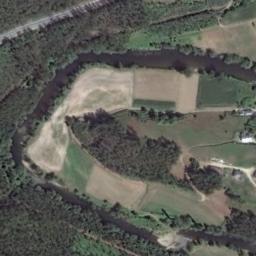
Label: river